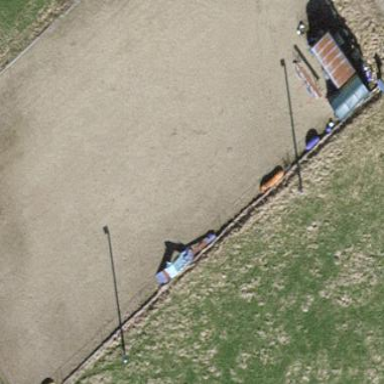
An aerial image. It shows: Equestrian pitch for leisure land use.